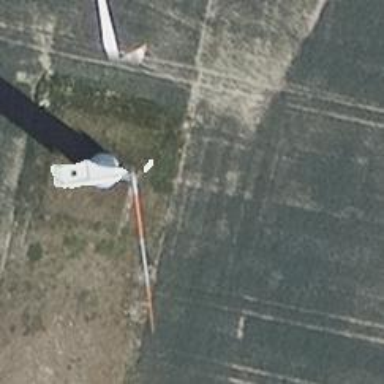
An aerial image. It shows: Wind generator powered by Vestas horizontal axis wind turbine.